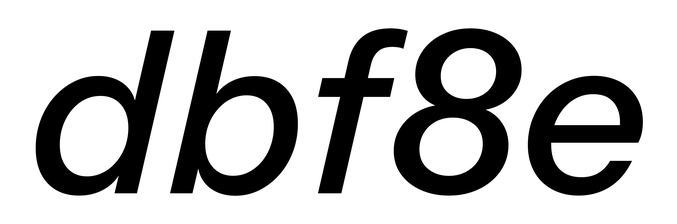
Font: InstrumentSans-Italic_Medium_Italic